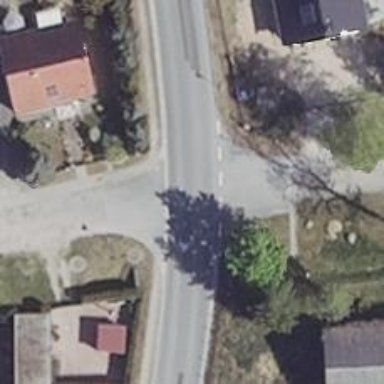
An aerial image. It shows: Asphalt road classified as primary highway.